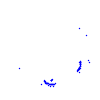
Particle: kaon